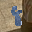
Label: 8